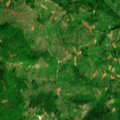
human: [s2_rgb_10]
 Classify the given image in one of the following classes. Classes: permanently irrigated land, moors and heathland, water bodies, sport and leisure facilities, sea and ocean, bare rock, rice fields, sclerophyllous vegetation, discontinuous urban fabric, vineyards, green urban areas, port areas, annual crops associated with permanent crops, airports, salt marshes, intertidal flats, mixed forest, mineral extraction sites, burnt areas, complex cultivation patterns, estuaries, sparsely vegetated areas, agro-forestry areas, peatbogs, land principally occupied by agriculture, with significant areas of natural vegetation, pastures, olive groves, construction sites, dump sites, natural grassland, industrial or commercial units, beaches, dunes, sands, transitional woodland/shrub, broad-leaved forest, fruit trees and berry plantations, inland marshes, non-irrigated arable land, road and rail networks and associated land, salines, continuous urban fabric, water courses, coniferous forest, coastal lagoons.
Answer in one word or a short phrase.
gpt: complex cultivation patterns, land principally occupied by agriculture, with significant areas of natural vegetation, broad-leaved forest